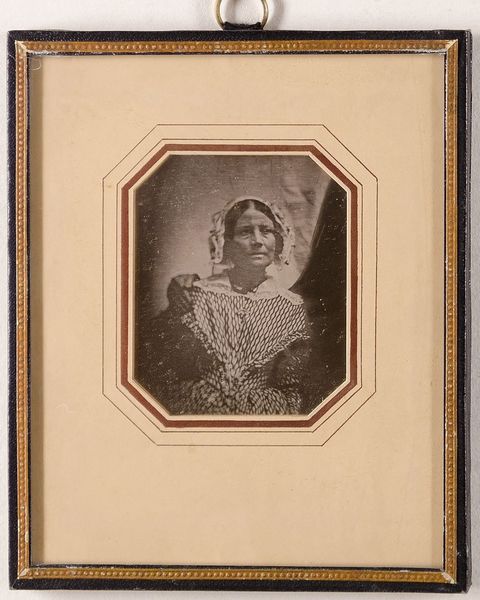
Titel: Unbekannte Frau
Standort: Hamburg
Institution: Museum für Kunst und Gewerbe Hamburg
Schlagwörter: frau, brustbild, kopfbedeckung, dreiviertelansicht, foto, fotografie, photographie, photo, lichtbild, daguerreotypie, bildwerke, angewandte und bildende kunst, hessische systematik, porträtfotografie, porträtphotographie